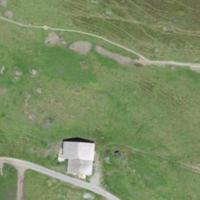
EUNIS habitat code: 23
Species observed at this site:
Urtica dioica
Lamium maculatum